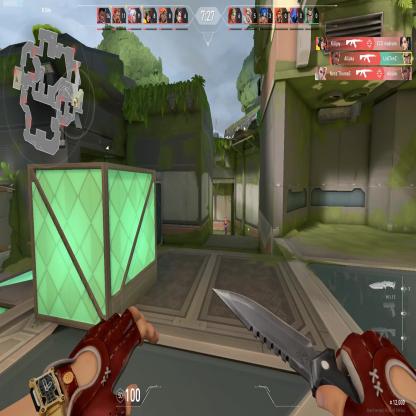
Label: enemy